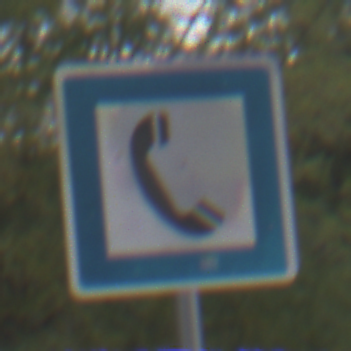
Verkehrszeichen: Fernsprecher
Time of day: Midday
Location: Outdoor (Suburban)
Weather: Overcast
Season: NotSpecified
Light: Natural